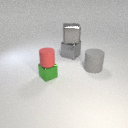
small green metal cube in front of large gray rubber cylinder